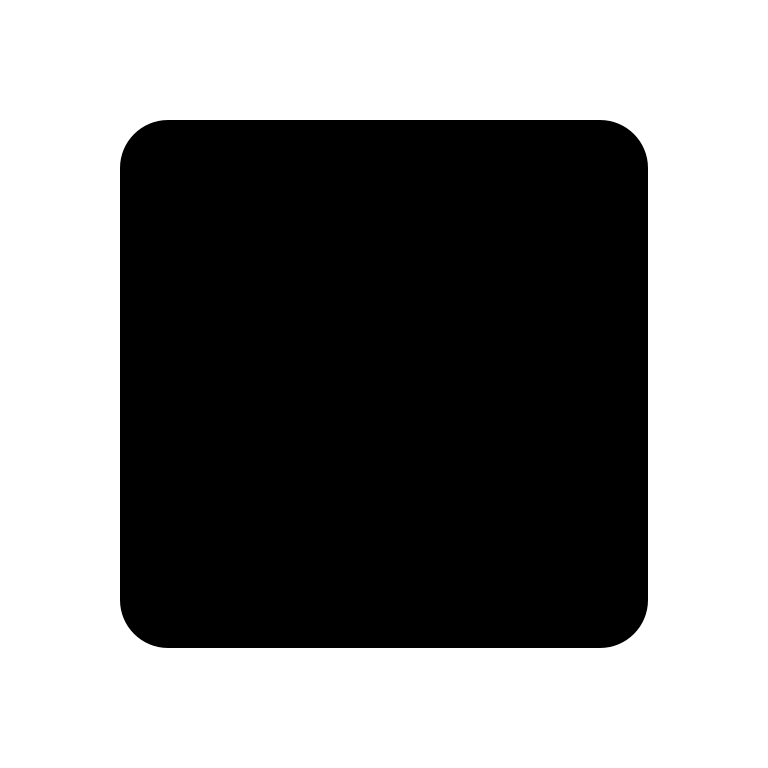
white square button flat